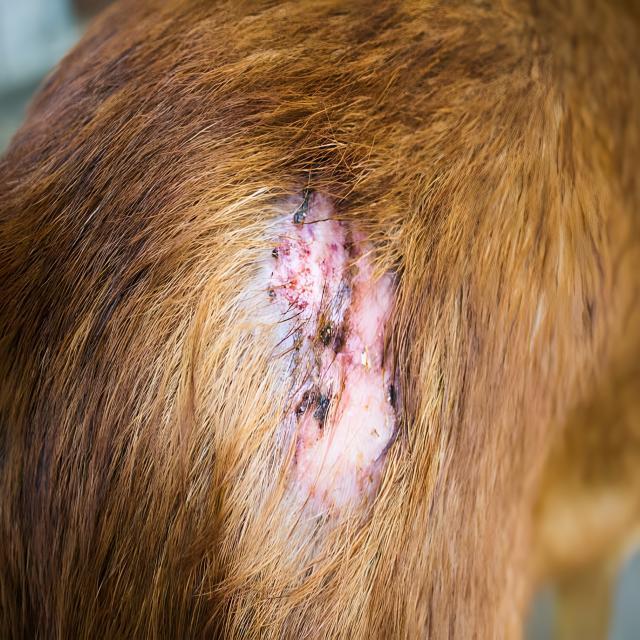
Canine dermatitis — inflammation of the skin presenting with erythema, pruritus, papules, and excoriation. May be allergic, contact, or atopic in origin.